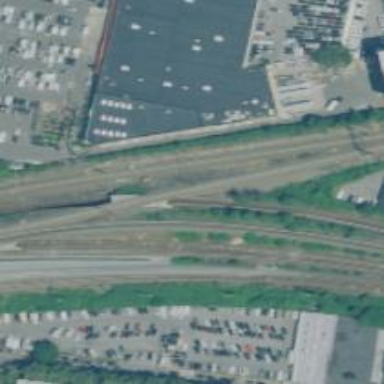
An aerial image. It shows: Junction on the railway.